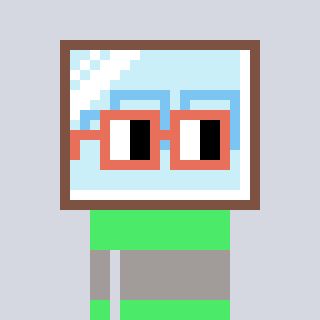
a pixel art character with square orange glasses, a mirror-shaped head and a teal-colored body on a cool background